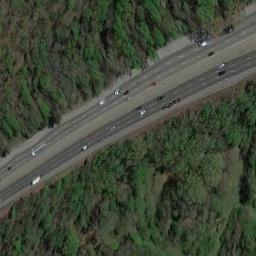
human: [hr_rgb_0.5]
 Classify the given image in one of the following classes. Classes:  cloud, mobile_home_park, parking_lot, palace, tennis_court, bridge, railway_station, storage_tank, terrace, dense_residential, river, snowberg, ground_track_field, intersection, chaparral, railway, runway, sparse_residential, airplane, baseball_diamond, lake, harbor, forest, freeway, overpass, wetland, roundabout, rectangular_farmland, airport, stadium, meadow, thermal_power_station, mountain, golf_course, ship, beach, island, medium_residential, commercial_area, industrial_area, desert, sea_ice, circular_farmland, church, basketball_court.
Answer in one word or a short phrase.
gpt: freeway